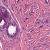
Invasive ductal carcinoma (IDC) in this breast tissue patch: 1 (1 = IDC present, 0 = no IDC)